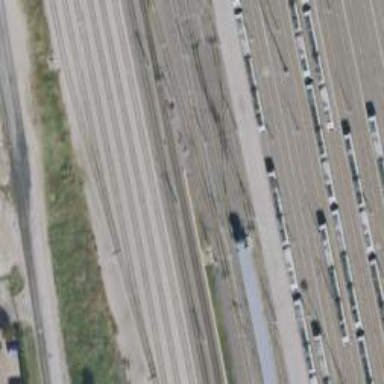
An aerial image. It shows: Light rail service yard with electrified contact lines.